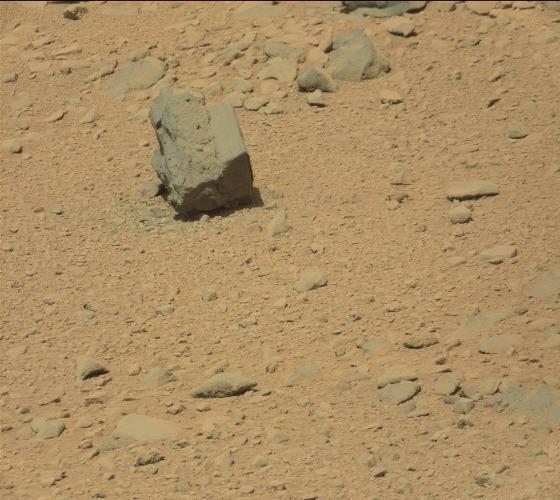
Terrain classes present: Bedrock, Gravel / Sand / Soil, Rock, Shadow